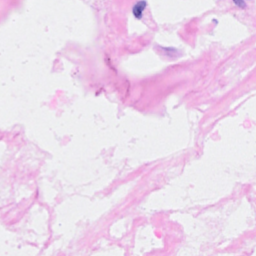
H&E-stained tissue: Breast